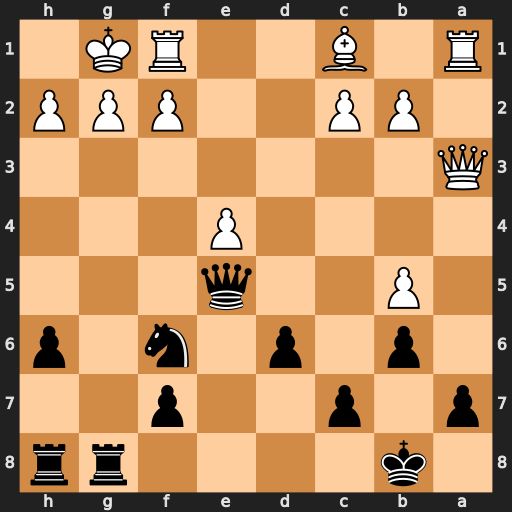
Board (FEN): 1k4rr/p1p2p2/1p1p1n1p/1P2q3/4P3/Q7/1PP2PPP/R1B2RK1
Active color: b
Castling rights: -
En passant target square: -
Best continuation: Rxg2+ Kxg2 Qxe4+ Kg1 Rg8+